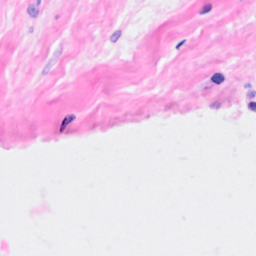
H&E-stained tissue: Breast